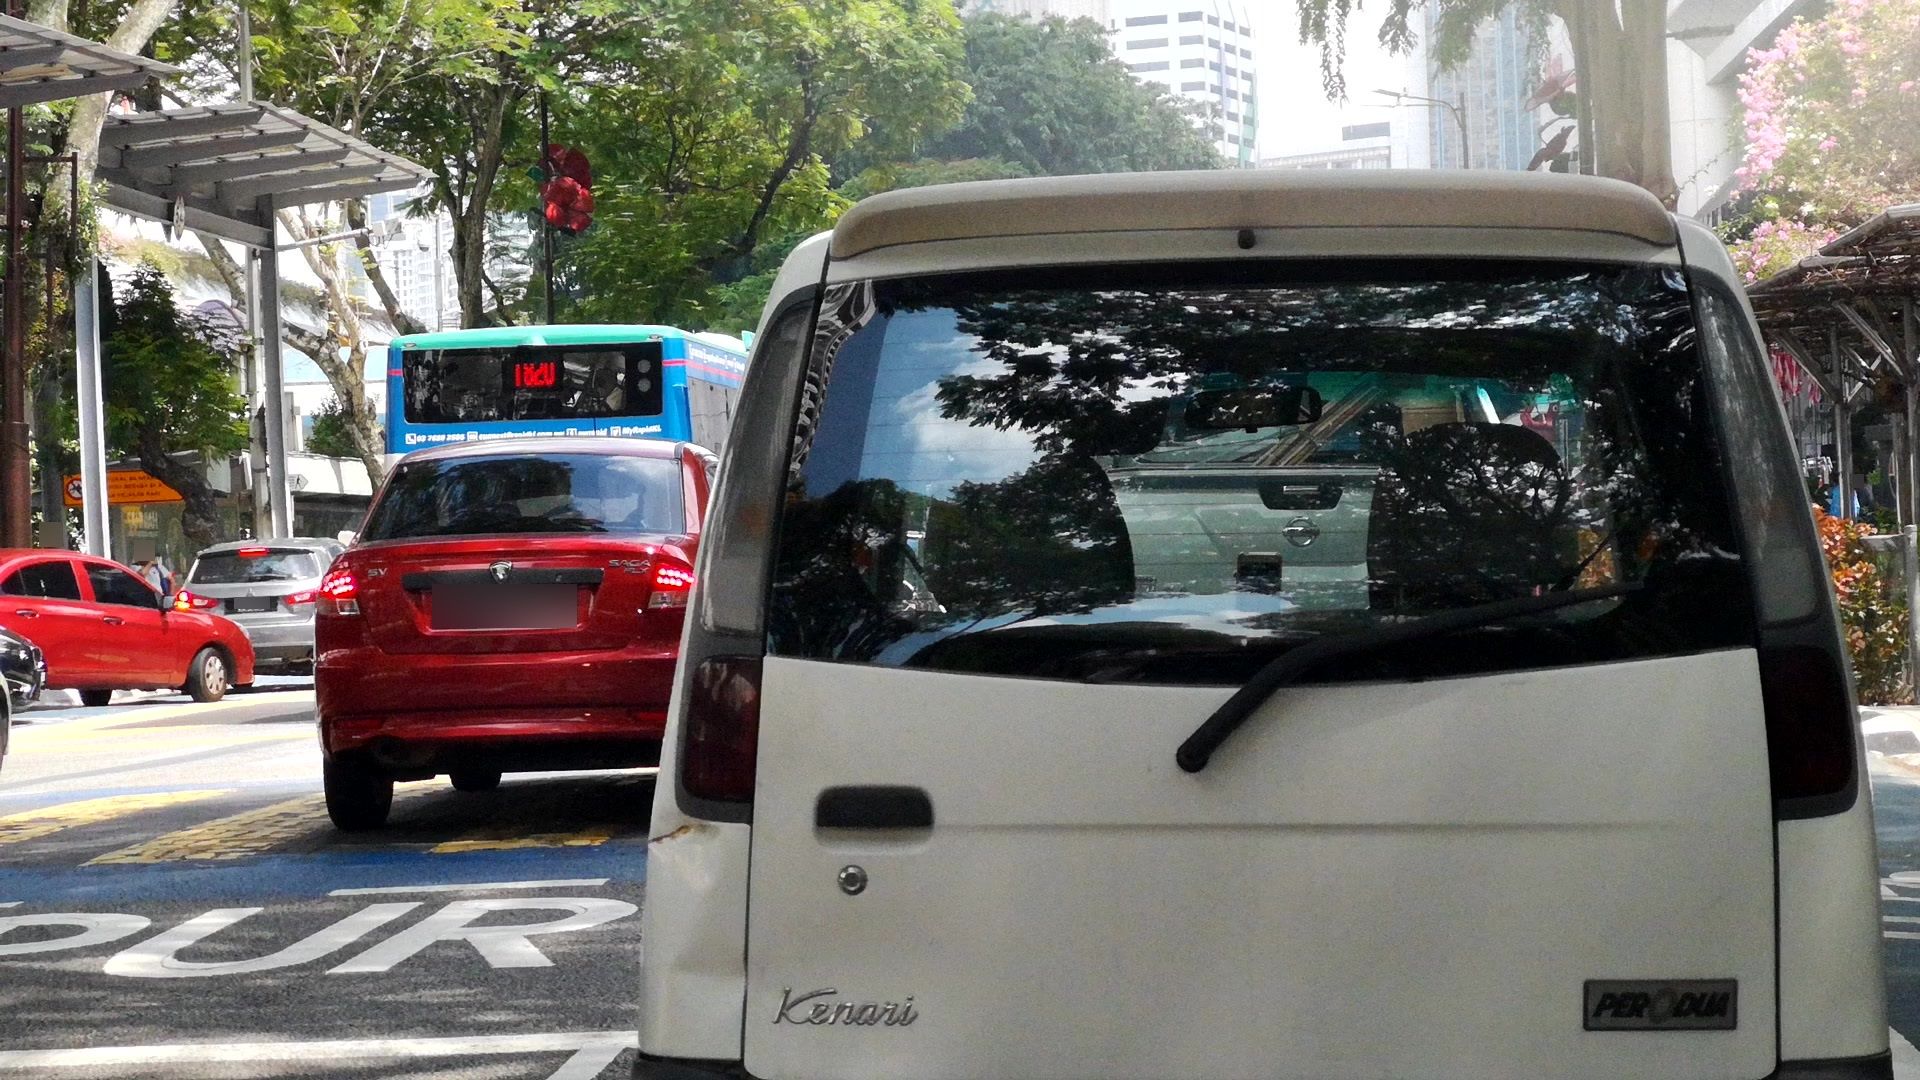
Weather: clear
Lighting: day
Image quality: good
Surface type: walking surface
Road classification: footway
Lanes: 4
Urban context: urban centre
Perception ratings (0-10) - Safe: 5.37, Lively: 7.18, Beautiful: 0.58, Boring: 7.81, Depressing: 5.59, Wealthy: 5.72